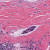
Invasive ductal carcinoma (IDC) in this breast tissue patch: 1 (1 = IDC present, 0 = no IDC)